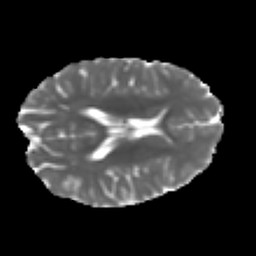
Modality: MD
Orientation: axial
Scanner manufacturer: ge
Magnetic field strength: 3 T
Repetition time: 7.98 s
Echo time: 0.0701 s